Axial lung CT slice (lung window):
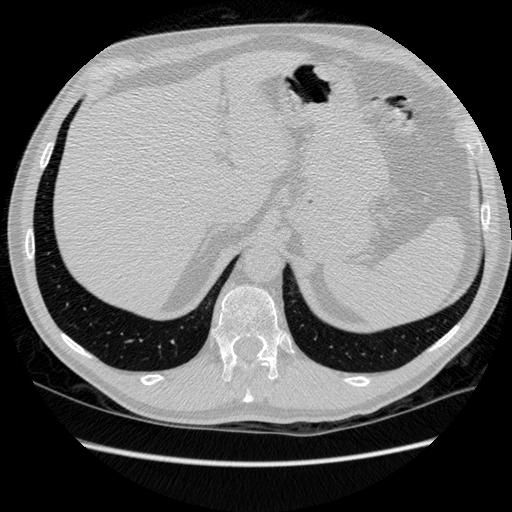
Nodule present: no